Field crop: maize
Growth stage: 2
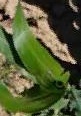
Species: maize